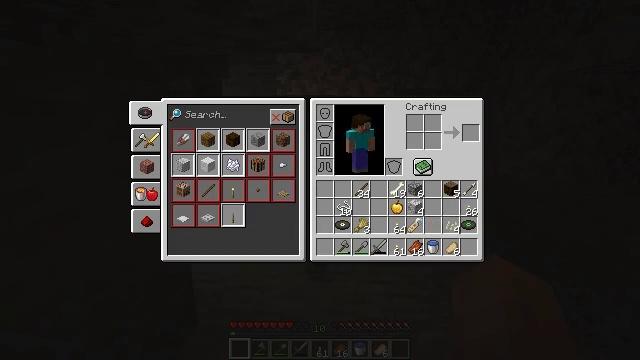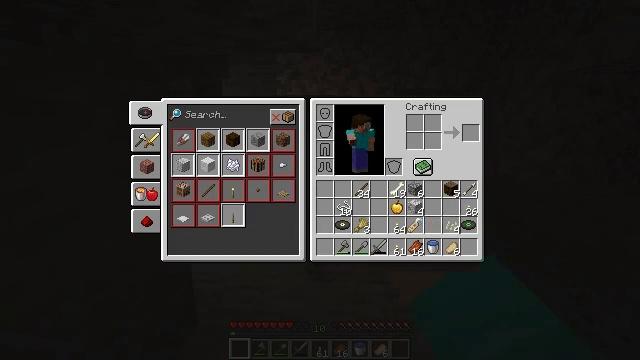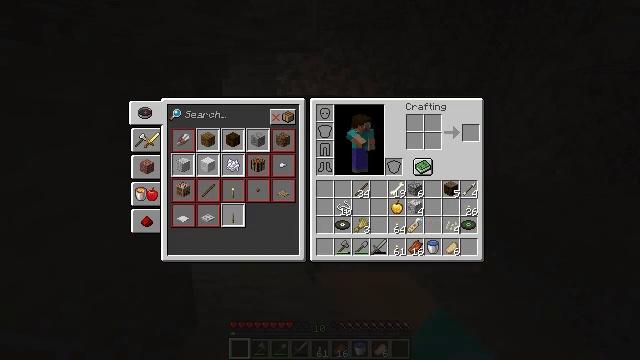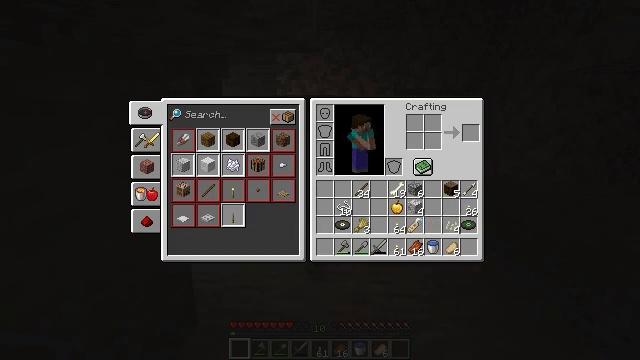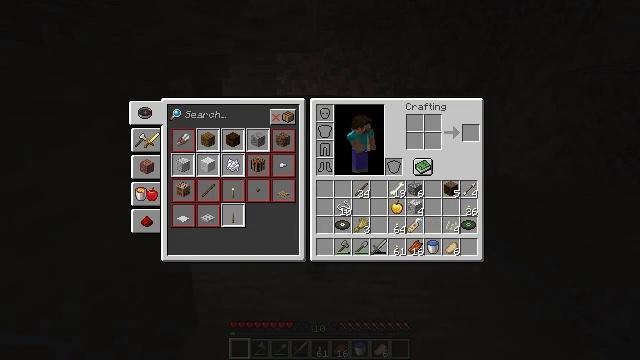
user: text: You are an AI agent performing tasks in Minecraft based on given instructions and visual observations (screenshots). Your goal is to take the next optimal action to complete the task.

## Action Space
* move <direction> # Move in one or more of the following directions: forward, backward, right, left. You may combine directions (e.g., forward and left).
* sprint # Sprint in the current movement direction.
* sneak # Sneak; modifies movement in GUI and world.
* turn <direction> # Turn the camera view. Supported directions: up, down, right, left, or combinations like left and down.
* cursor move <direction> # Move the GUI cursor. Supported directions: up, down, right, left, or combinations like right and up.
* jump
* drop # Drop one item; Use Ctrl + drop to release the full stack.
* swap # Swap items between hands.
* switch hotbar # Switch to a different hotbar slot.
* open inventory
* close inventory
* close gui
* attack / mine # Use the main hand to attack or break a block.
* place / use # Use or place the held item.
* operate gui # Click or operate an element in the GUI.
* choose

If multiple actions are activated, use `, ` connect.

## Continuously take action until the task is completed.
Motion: motion action
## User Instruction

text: Drop some sweet berries.
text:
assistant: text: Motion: no_op
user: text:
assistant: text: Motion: no_op
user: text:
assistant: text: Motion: cursor move left and down
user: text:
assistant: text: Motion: cursor move left and down
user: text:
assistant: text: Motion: no_op